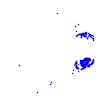
Particle: proton